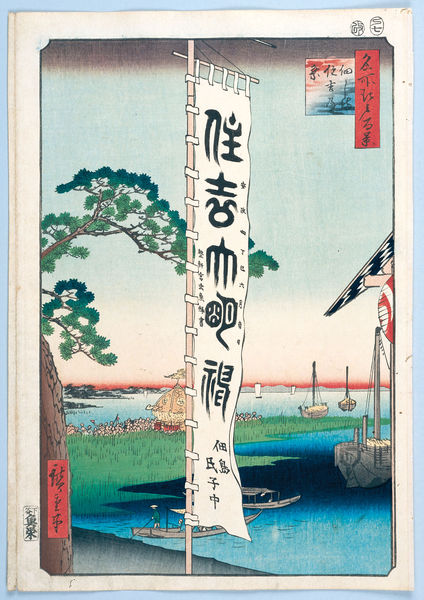
Titel: 100 berühmte Ansichten von Edo
Künstler: Utagawa Hiroshige
Schlagwörter: baum, blau, himmel, meer, wasser, weiß, bäume, fluss, grün, landschaft, see, grau, zeichen, gras, rot, mensch, ast, schilf, land, pflanzen, boot, boote, holzschnitt, japan, schiff, schiffe, schrift, fahne, fischer, flagge, mast, japanisch, schriftzeichen, asien, druck, china, sicht, kiefer, aufbruch, farbholzschnitt, bott, korea, edo, fernöstlich, hokusai, hiroshige, schrfitzeichen